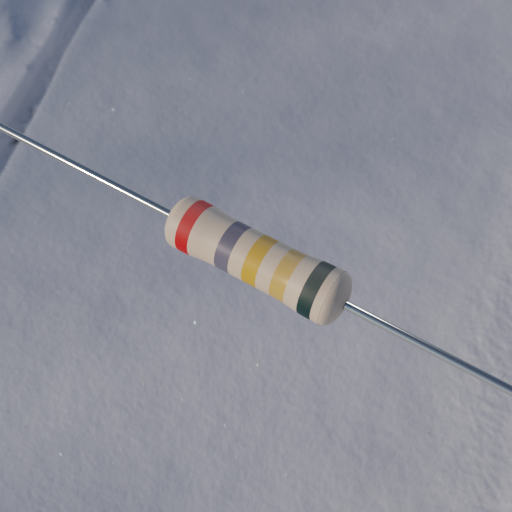
Resistor colour bands (in order): red, gray, gold, gold, black